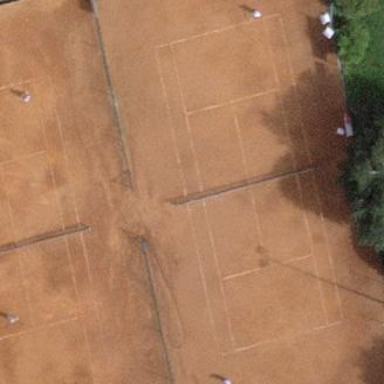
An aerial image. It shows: Tennis court on pitch designated for leisure land.